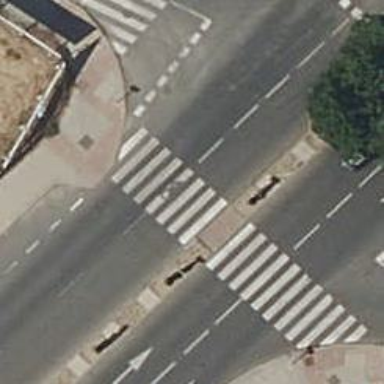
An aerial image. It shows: Uncontrolled crossing on the road.